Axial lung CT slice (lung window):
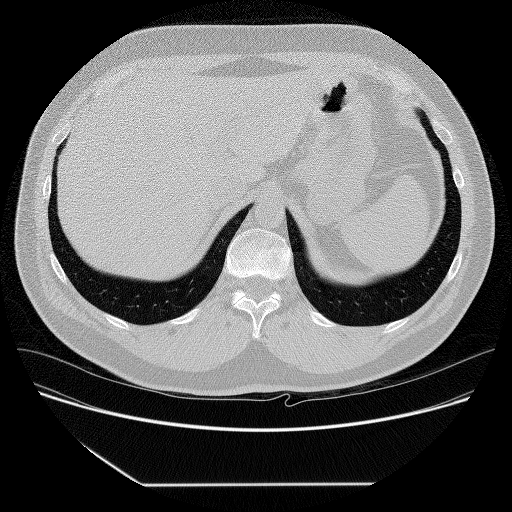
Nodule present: no